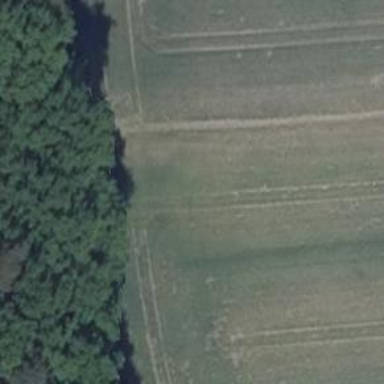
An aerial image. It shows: Hunting stand.